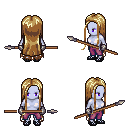
a pixel art fantasy rpg character, female body template, dark elf, purple skin, brown tattered cape, magenta pants, blonde extra-long hairstyle, metal gloves, ghillies, spear, four views (front, back, left, right), 2x2 character sprite sheet, small pixel art, hard edges, no anti-aliasing